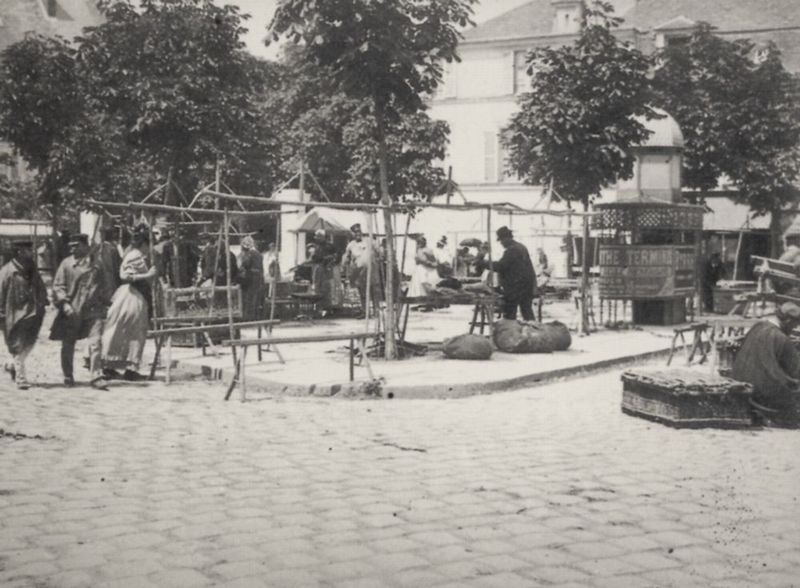
Titel: Mantes. Marktplatz.
Künstler: Francois Emile Zola
Schlagwörter: baum, blätter, dunkel, gruppe, himmel, laub, mann, schatten, weiß, wolken, bäume, frauen, menschen, sitzen, stadt, äste, fenster, frau, grau, hell, holz, hut, hüte, kleid, kleider, licht, männer, paris, schwarz, strasse, säule, anlage, dach, gebäude, haus, park, weg, leute, meschen, alt, kappe, mütze, mützen, mensch, stehen, steine, bild, häuser, kalt, natur, stamm, wind, zweige, gehen, gitter, boden, insel, mantel, stoff, händler, personen, arbeit, genre, sack, taille, schrift, ansicht, kisten, passanten, pflaster, schuhe, gepäck, körbe, laufen, säcke, afrika, ziegel, latten, fußgänger, läden, markt, platz, werbung, bank, besucher, figuren, sprechen, maler, korb, gestell, foto, fotografie, photographie, stadtansicht, kante, gestänge, kopfstein, truhe, gerüst, stangen, verkauf, bürgersteig, kreuzung, schwarz weiss, kopfsteinpflaster, pflastersteine, uniform, bordstein, bürger, plakat, mäntel, kiosk, litfasssäule, stand, kiste, bänke, photo, veste, hot, marktplatz, ständer, graustufen, träger, aufnahme, bau, strapß, marktfrau, koffer, fraune, aufbau, holzgestell, randstein, gestelle, dokumentation, buden, marktstände, stände, baume, gerümpel, waren, abfluss, unrat, gerüste, fareuen, manner, aufbauen, aufräumen, b i,e, holzgestelle, konstriktion, liftfasssäule, litfassäule, männerfrau, körber, pissoir, 1900, stoffew, schwarz-weiß-fotografie, fensterlanden, term, örtlichkeit